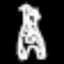
Label: The Eiffel Tower